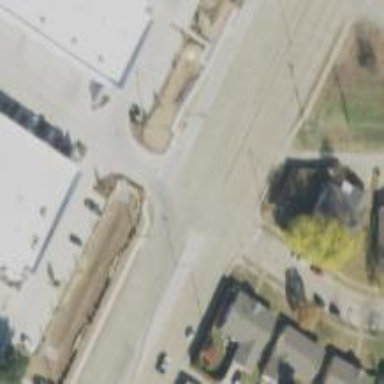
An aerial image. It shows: Secondary road with separate sidewalks.